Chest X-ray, PA view. Patient: 44 years old, sex M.
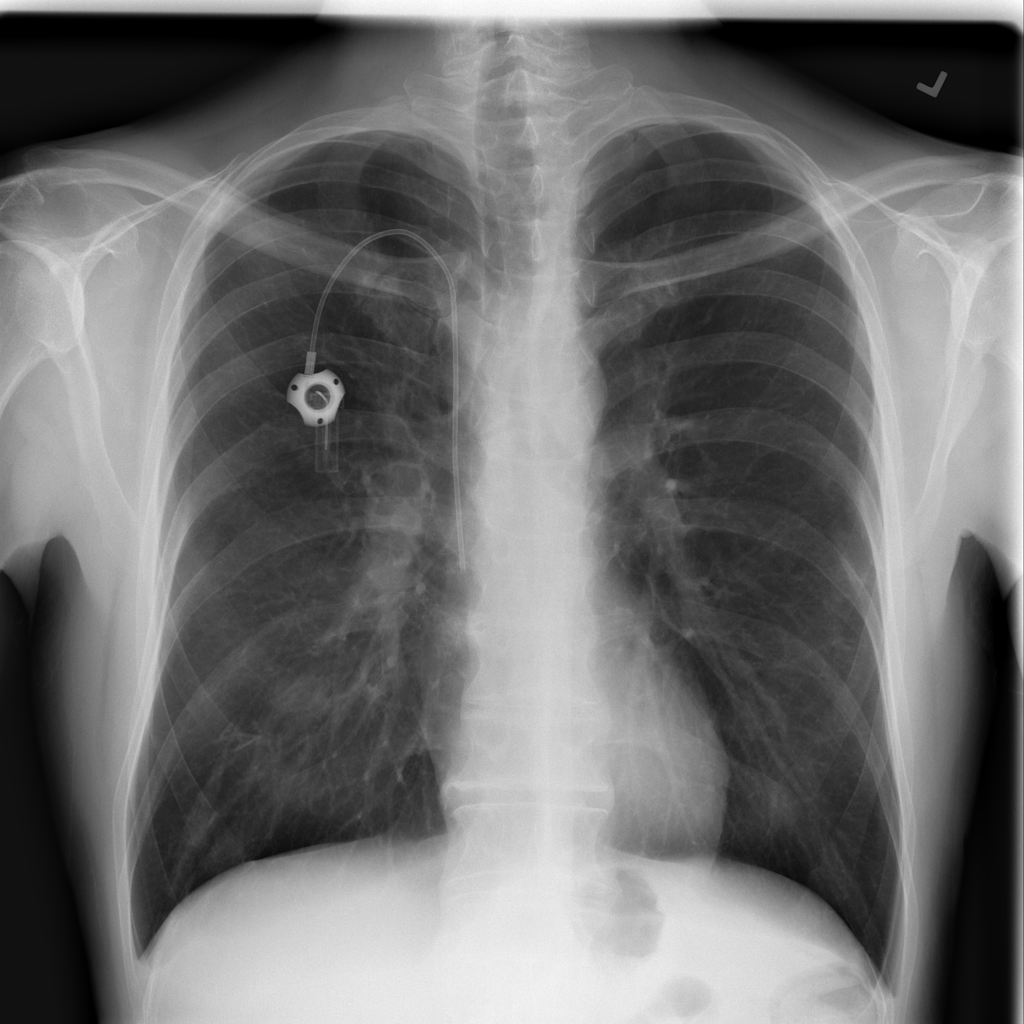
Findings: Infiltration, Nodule